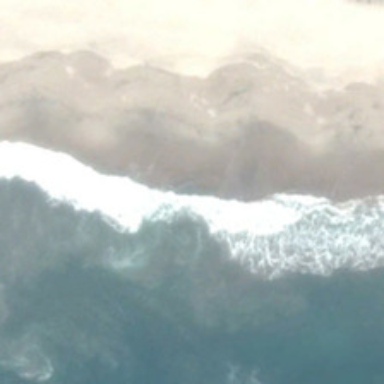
Some trees are planted on the beach .